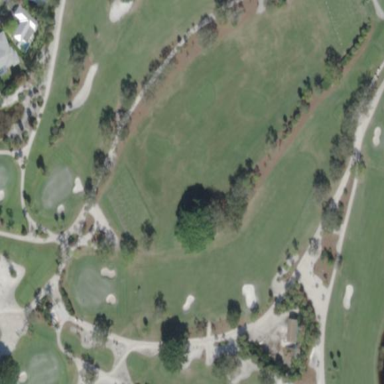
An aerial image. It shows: Area of rough grass used for golf.